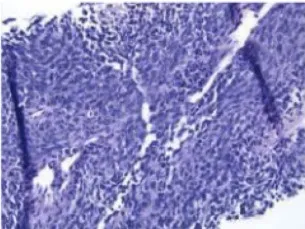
Pathology slides of the left chest wall mass. Outside pathology slide diagnosed as poorly differentiated, high-grade spindle cell malignancy.
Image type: pathology (h&e)